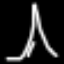
Label: The Eiffel Tower